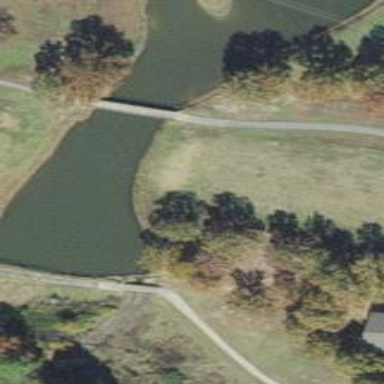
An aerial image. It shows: Water hazard on golf course. The hazard is natural water feature.